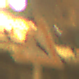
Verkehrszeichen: WildwechselRechts
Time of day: Night
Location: Outdoor (Urban)
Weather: Clear
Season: NotSpecified
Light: Artificial